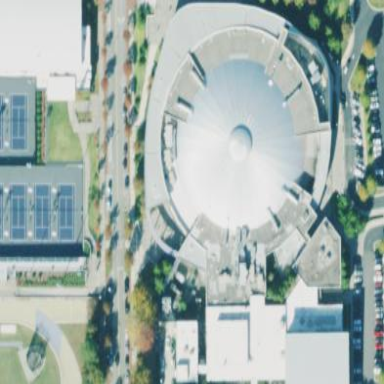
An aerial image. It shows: Dome architectural element on building.